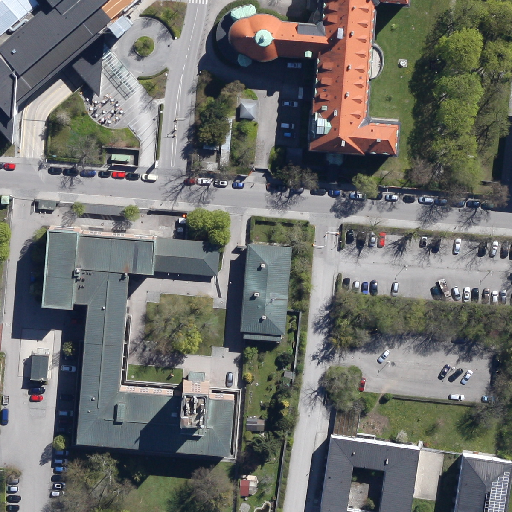
Referring expression: building along the road